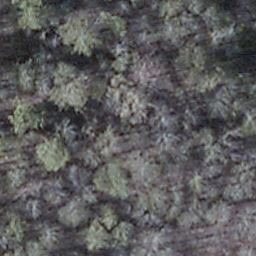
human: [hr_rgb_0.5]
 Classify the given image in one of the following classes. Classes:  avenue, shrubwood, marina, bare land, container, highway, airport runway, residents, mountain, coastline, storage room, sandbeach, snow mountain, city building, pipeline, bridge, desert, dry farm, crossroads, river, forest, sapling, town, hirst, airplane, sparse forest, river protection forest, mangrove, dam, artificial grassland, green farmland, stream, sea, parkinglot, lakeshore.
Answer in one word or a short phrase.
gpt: shrubwood